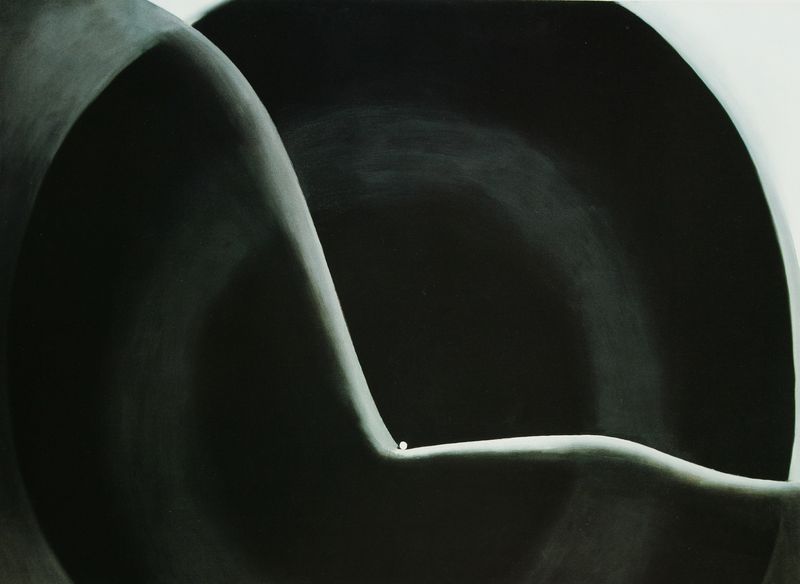
Titel: Black Abstraction
Künstler: Georgia O'Keeffe
Standort: New York
Institution: The Metropolitan Museum of Art
Schlagwörter: blau, dunkel, schatten, weiß, grau, licht, schwarz, malerei, bild, brücke, figur, perle, kreis, rund, skulptur, ton, modell, abstrakt, fläche, modern, formen, rad, foto, linie, form, schnitt, schwarzweiss, kreise, kugel, muskel, schwarzgrün, riss, spalt, keeffe, o'eeffe, schwarzes loch, o´keeffe, triebwerk, turbine, walze